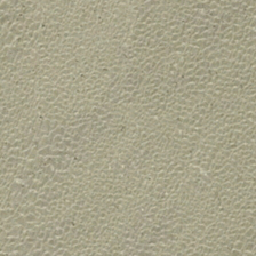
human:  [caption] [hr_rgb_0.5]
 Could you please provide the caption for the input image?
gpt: There are some stones in the desert.

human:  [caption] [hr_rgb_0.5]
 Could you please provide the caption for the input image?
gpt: Rocks in the desert

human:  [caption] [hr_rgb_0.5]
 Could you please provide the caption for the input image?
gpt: There is a little stone in the desert.

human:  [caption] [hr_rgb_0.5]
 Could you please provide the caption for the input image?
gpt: The desert has some rocks on it.

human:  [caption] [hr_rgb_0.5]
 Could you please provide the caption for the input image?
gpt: The desert has some stones on it.